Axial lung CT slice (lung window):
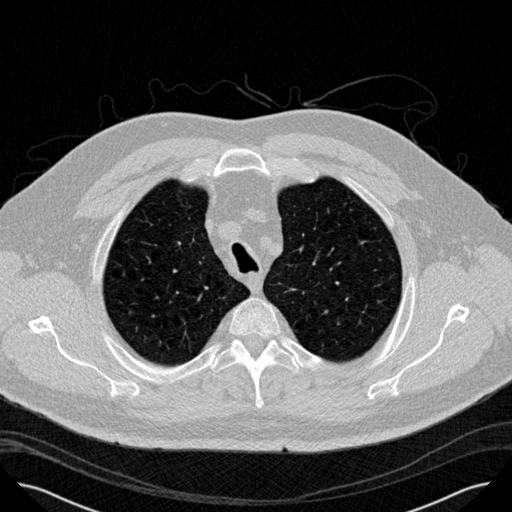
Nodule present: no